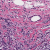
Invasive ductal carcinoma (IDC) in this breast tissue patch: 0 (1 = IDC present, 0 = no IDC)